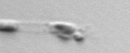
Label: Skeletonema